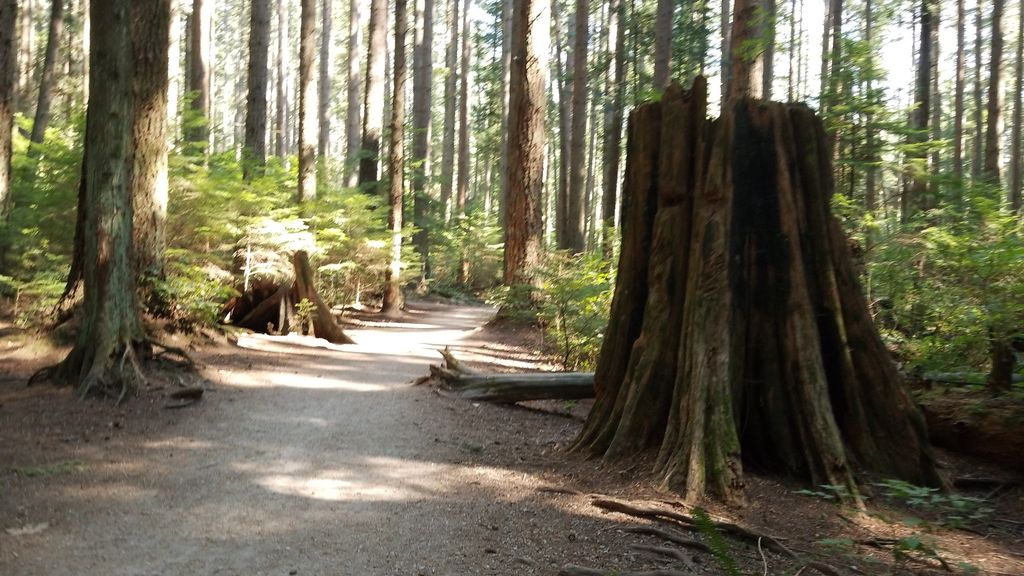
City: vancouver